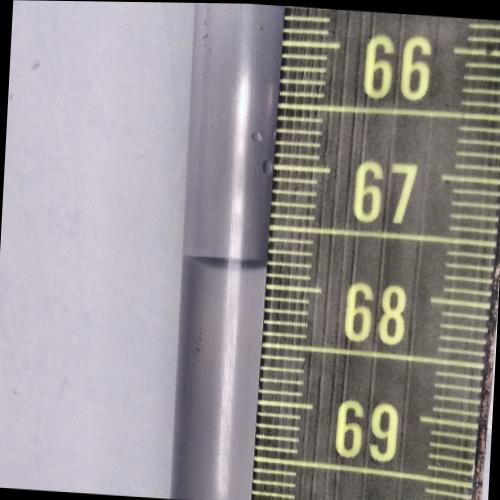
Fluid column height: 67.8 cm